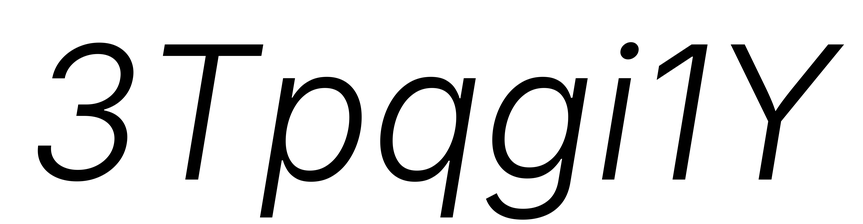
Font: Inter-Italic_Light_Italic